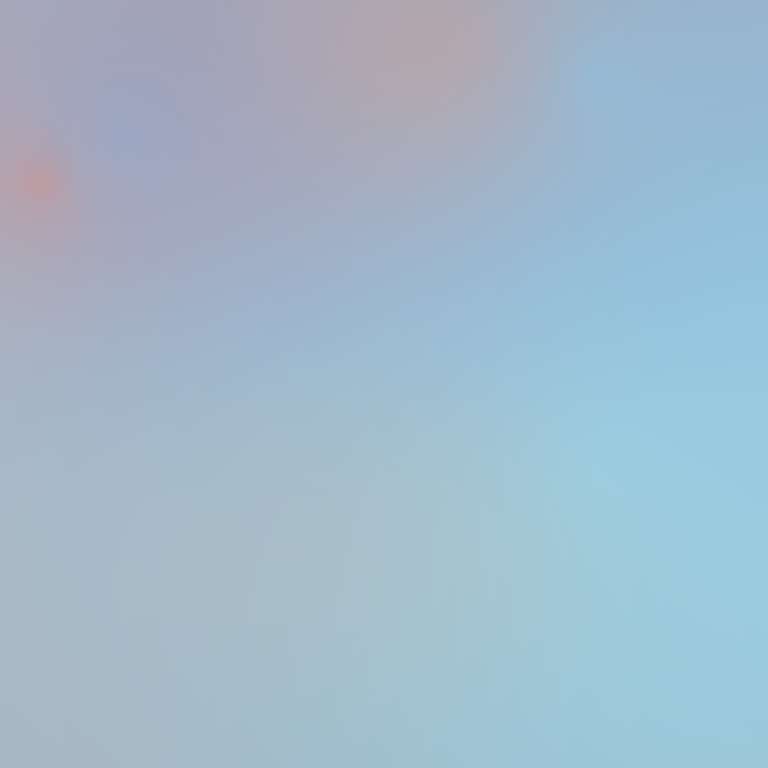
Abstract light effect, smooth gradient from soft blue to pale pink, serene atmosphere, diffuse light, no room, no furniture, no objects.